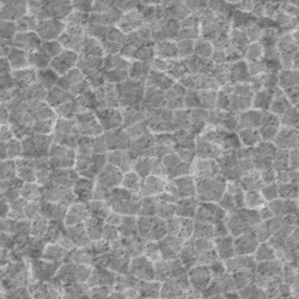
Label: frost